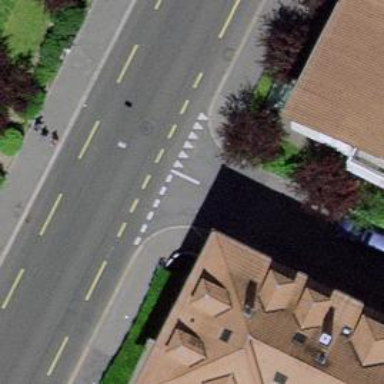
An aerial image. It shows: Kerb serving as barrier.